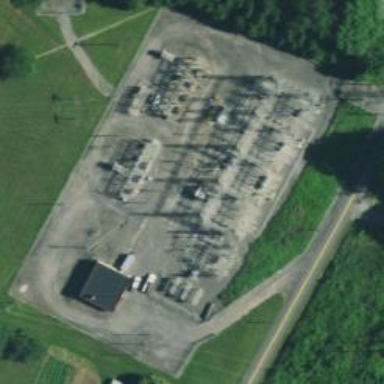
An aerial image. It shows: Power substation.